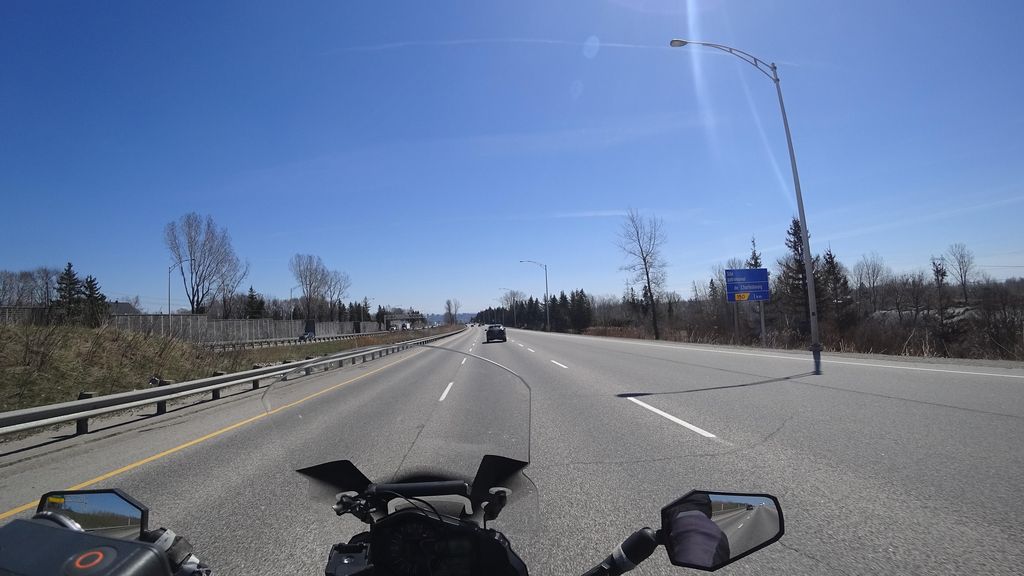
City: quebec_city